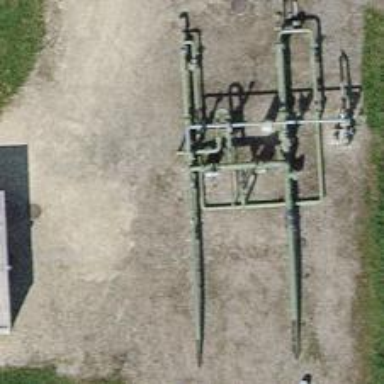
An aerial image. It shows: Pipeline structure is shown.